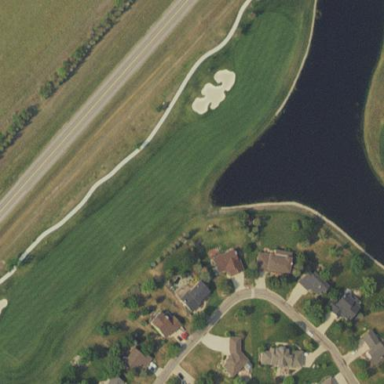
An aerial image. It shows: Scenic golf fairway.